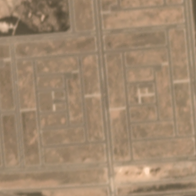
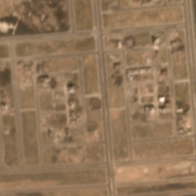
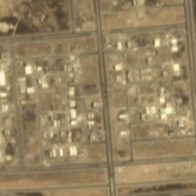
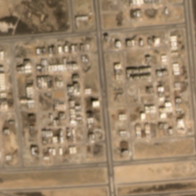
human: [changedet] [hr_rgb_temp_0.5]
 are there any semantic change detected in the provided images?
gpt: many houses have been constructed beside the road .

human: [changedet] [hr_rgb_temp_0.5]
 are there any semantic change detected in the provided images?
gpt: a large residential area with many houses replaced the original bareland .

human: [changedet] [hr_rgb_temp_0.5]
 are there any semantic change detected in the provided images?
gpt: new houses appeared in the scene .

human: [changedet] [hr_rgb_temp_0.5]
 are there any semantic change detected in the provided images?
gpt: several houses are built on the original bareland

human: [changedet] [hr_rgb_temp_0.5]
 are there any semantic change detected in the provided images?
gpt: a large residential area with several roads and many arranged houses has appeared